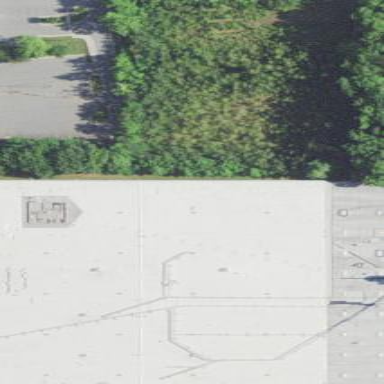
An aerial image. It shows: Industrial building.